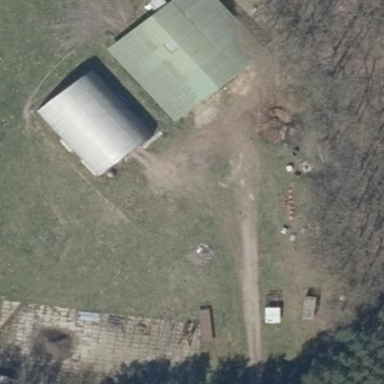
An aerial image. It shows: Farmyard area.